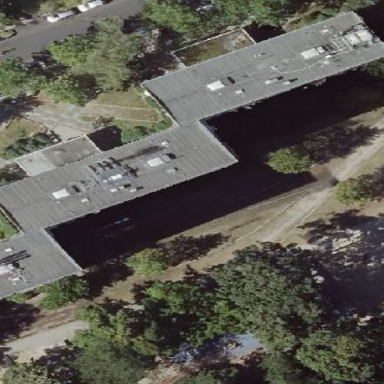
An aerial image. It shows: Building with flat roof.